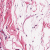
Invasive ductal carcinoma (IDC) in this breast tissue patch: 0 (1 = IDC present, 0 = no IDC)